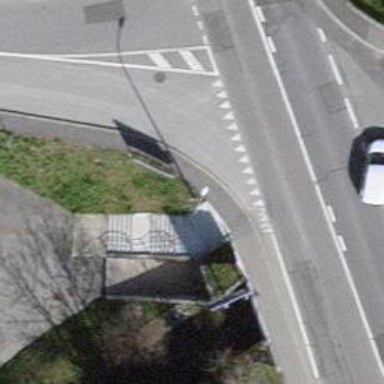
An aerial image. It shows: Tunnel footway.